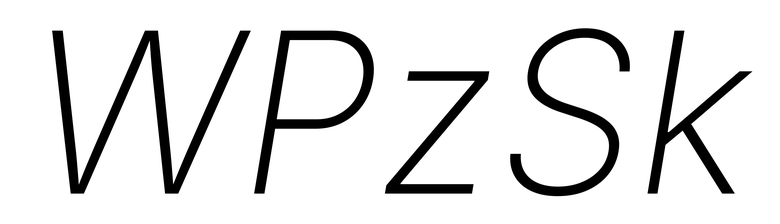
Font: Inter-Italic_ExtraLight_Italic